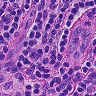
Metastatic tissue present: no